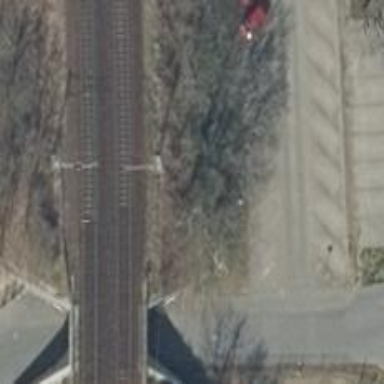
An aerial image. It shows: Bridge over electrified railway with contact line.